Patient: sex M, age 53
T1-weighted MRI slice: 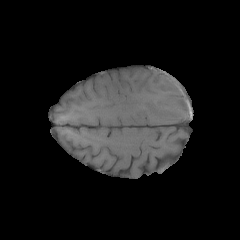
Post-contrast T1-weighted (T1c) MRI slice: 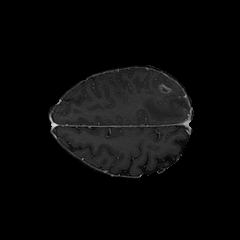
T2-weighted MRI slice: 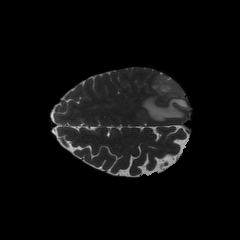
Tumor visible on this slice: yes
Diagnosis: Glioblastoma, IDH-wildtype
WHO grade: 4